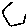
Label: hexagon